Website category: auto
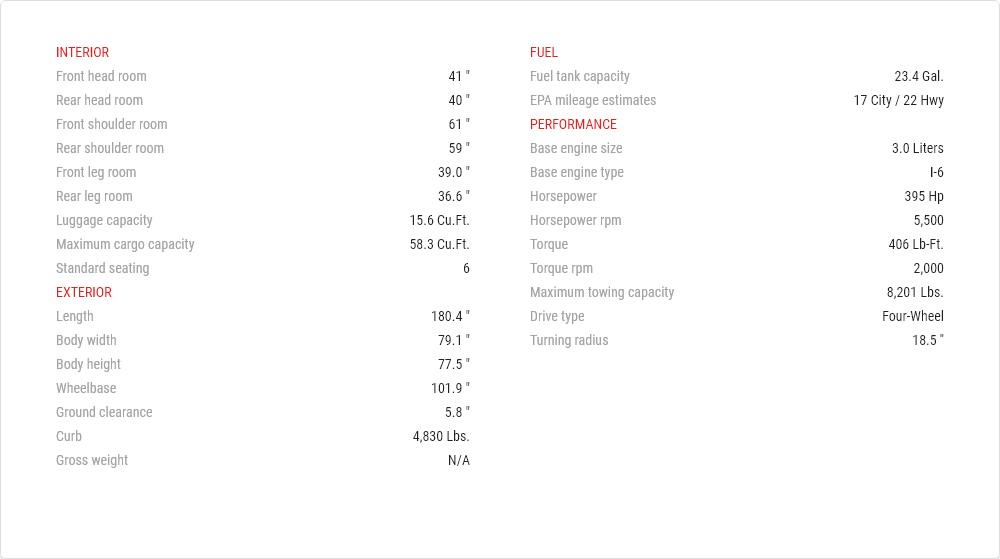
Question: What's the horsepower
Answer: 395 hp

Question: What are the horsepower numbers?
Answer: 395 hp

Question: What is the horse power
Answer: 395 hp

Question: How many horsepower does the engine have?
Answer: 395 hp

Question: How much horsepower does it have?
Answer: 395 hp

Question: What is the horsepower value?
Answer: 395 hp

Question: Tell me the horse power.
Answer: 395 hp

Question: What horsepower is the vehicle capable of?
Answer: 395 hp